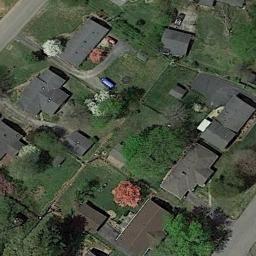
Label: medium_residential